Question: I'm new to javascript and have been working on modifications to a node js / mongo web service. I'm looping through an array and performing a query with an id at each index so I can get the full object back as shown below:
'''
var topicObjArray = [orm.Topic];
for(var i = 0; i < topicIdsArray.length; i++) {
orm.Topic
.find({ appId: appId, _id: topic[i].id})
.exec(function(error, topic) {
if(error) {
console.log('oops ' + error);
}
else if(topic && topic.length > 0) {
topicObjArray.push(topic);
count++;
}
else {
count++;
}
if(count == topicIdsArray.length) {
// yay we've got all our topics! Carry on!
// But oh no something is amiss!
}
});
}
'''
Under normal circumstances the count would increment until it equals the original array count and the method can complete. In this case for some reason at initialization of the topicObjArray the first index is occupied with 'Function' before I even insert any objects. So if I am querying for six objects, I will only ever get back 5 of them, because the first index is always occupied.
I'm sure I must be overlooking something simple here, but a web search rendered no hints to a solution. The problem must be in the initialization of the array, but I don't understand what it is. I've tried different ways of instantiating it with the same result. Here is a screen capture from my debugger that best describes what is happening (I'm using WebStorm IDE):

Let me know if you need any more information. I appreciate any insight the community can offer.
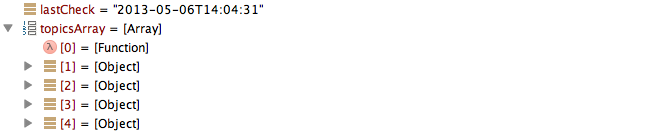
Answer: You initialize the array like this
'''
var topicObjArray = [orm.Topic];
'''
This makes the first element of the array 'orm.Topic', which judging from the rest of your code is a function.
Simply initialize your array like this instead:
'''
var topicObjArray = [];
'''